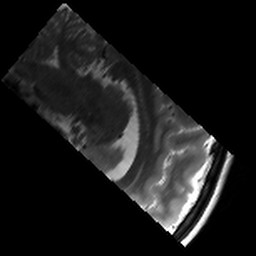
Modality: T2w
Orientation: sagittal
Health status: healthy
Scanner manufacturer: siemens
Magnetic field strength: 3 T
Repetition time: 8.02 s
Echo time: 0.08 s